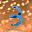
Label: 3